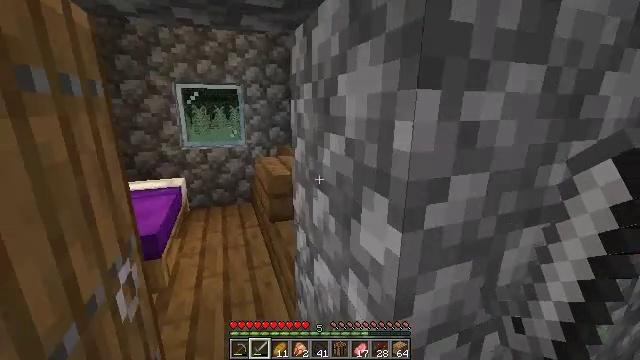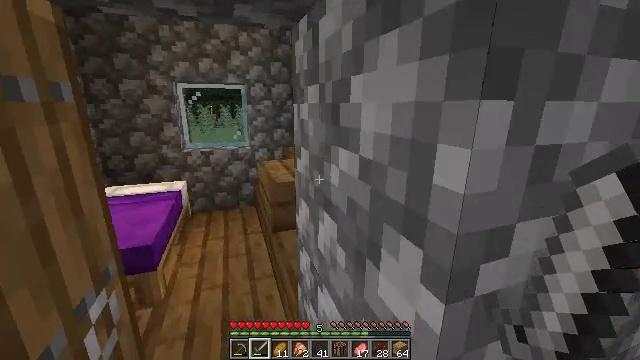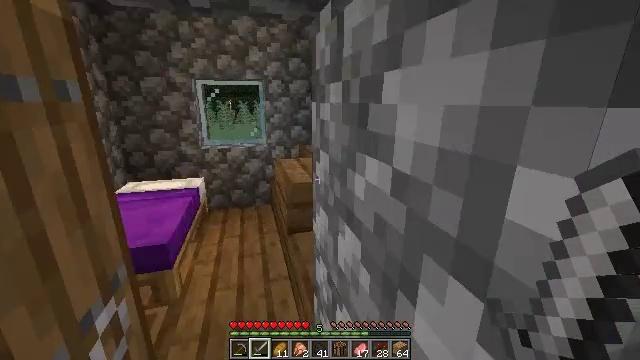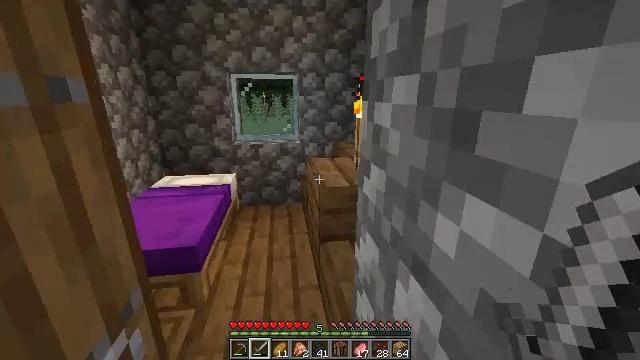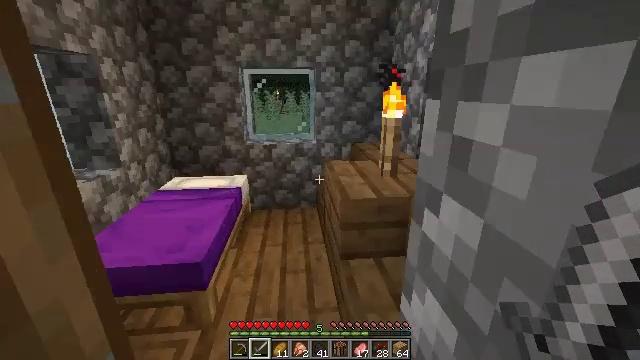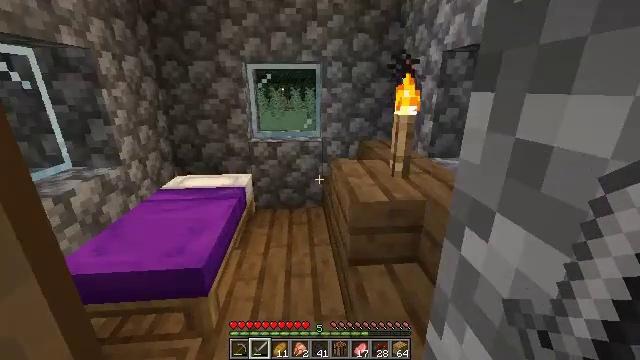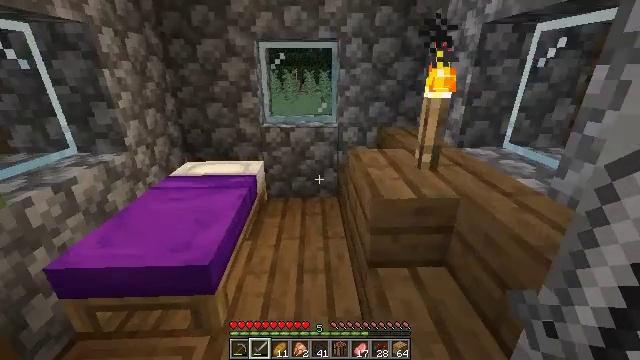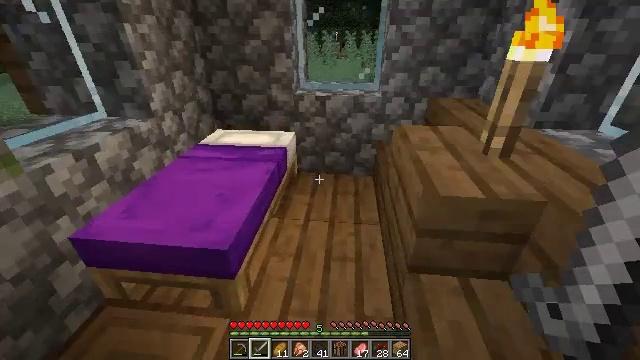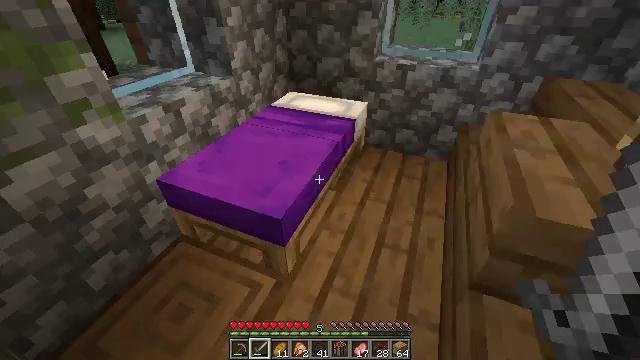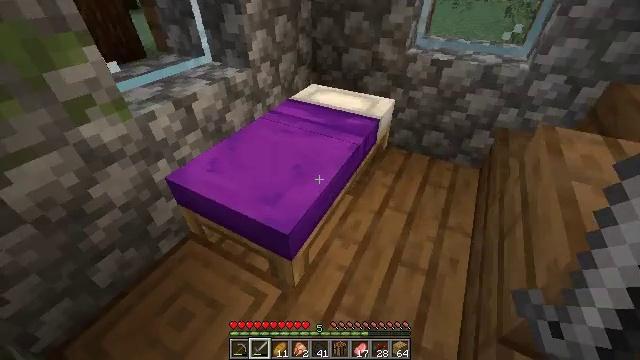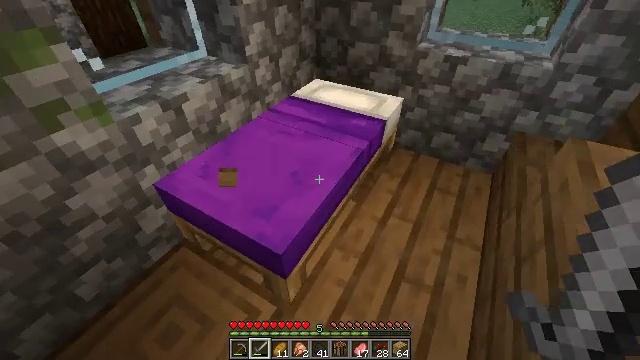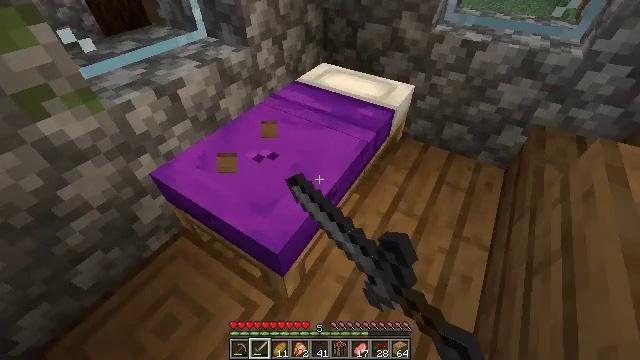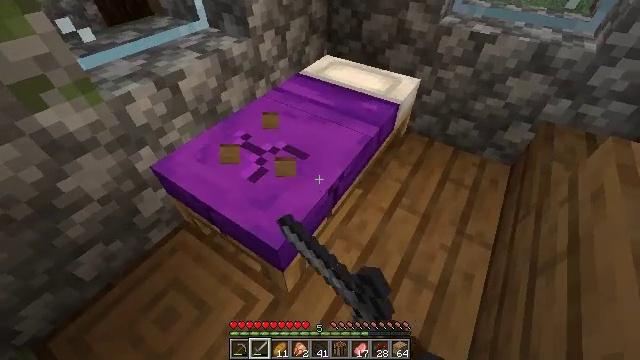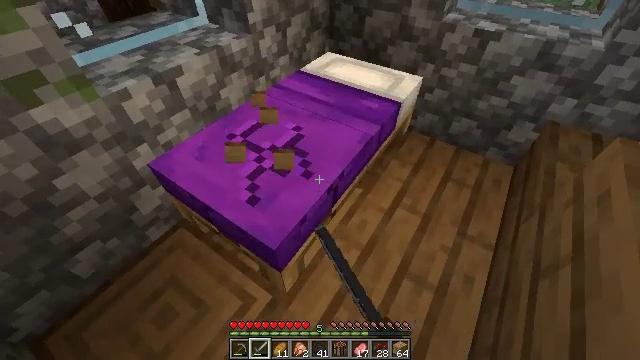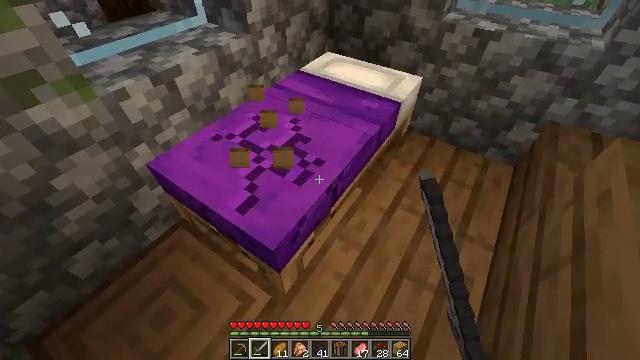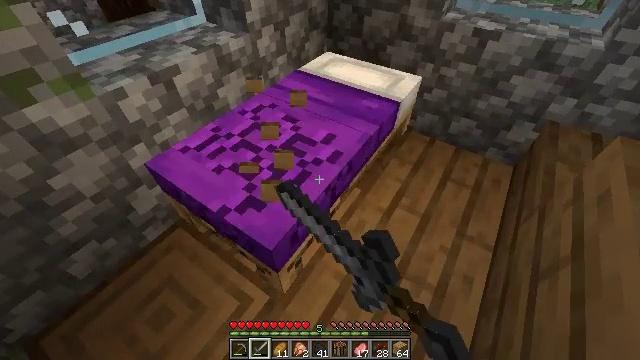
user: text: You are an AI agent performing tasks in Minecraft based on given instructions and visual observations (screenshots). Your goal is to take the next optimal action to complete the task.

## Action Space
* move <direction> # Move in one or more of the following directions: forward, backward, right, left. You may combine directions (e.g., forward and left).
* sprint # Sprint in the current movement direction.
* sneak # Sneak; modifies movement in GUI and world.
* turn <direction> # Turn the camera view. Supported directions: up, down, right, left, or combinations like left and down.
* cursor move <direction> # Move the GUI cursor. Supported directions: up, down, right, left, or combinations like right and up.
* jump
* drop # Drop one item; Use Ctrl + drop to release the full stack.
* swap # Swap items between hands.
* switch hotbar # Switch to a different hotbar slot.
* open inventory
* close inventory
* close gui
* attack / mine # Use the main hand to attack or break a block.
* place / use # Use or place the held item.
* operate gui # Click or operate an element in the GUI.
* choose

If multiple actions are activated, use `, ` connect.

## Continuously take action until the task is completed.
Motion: motion action
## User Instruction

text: Break the purple bed to move it.
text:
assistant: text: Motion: move forward, turn left
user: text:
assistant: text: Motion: move forward, turn left
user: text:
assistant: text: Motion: move forward, turn left and down
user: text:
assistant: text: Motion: move forward, turn left
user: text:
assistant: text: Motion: move forward, turn left
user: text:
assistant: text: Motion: move forward, turn left and down
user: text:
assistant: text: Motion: move forward, turn left and down
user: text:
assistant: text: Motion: move forward, turn left and down
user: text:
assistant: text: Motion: move forward, turn left and down
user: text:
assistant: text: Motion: turn left and down, attack / mine
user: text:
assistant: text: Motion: turn left and down, attack / mine
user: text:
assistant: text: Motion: turn left and down, attack / mine
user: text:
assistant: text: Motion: attack / mine
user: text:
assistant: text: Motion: attack / mine
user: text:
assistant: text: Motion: attack / mine
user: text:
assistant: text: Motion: attack / mine
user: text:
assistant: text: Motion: attack / mine
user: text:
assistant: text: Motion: attack / mine
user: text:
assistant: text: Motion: attack / mine
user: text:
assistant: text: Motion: attack / mine
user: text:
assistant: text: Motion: attack / mine